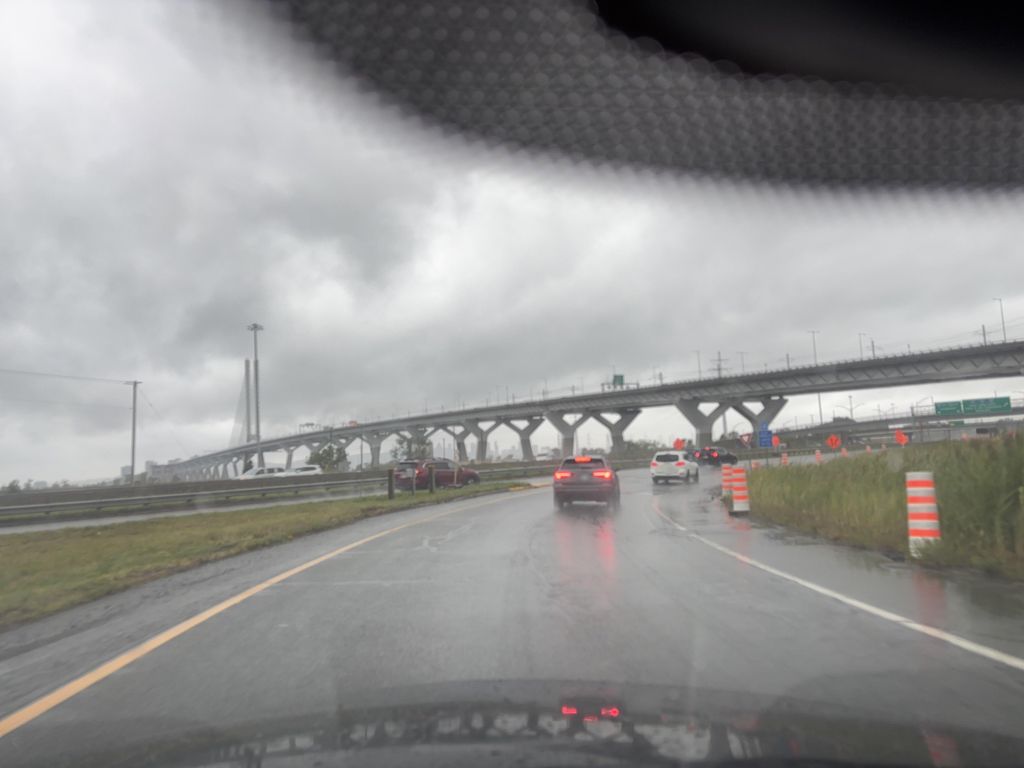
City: montreal